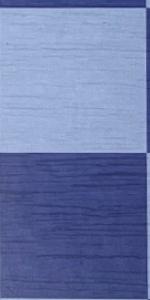
Label: Empty